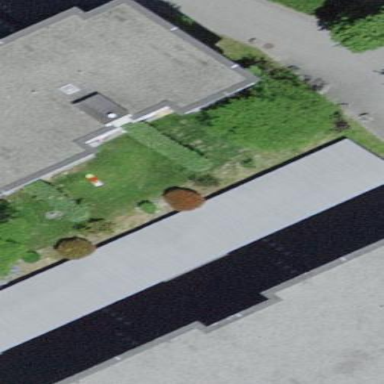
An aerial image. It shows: Group of garages.